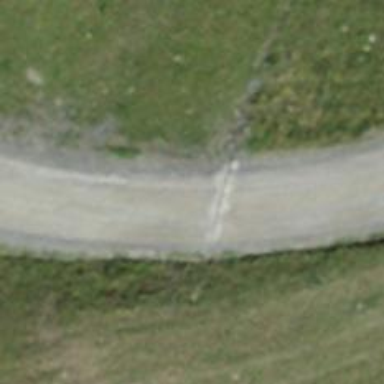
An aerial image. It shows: Track with grade 2 gravel surface.